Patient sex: F
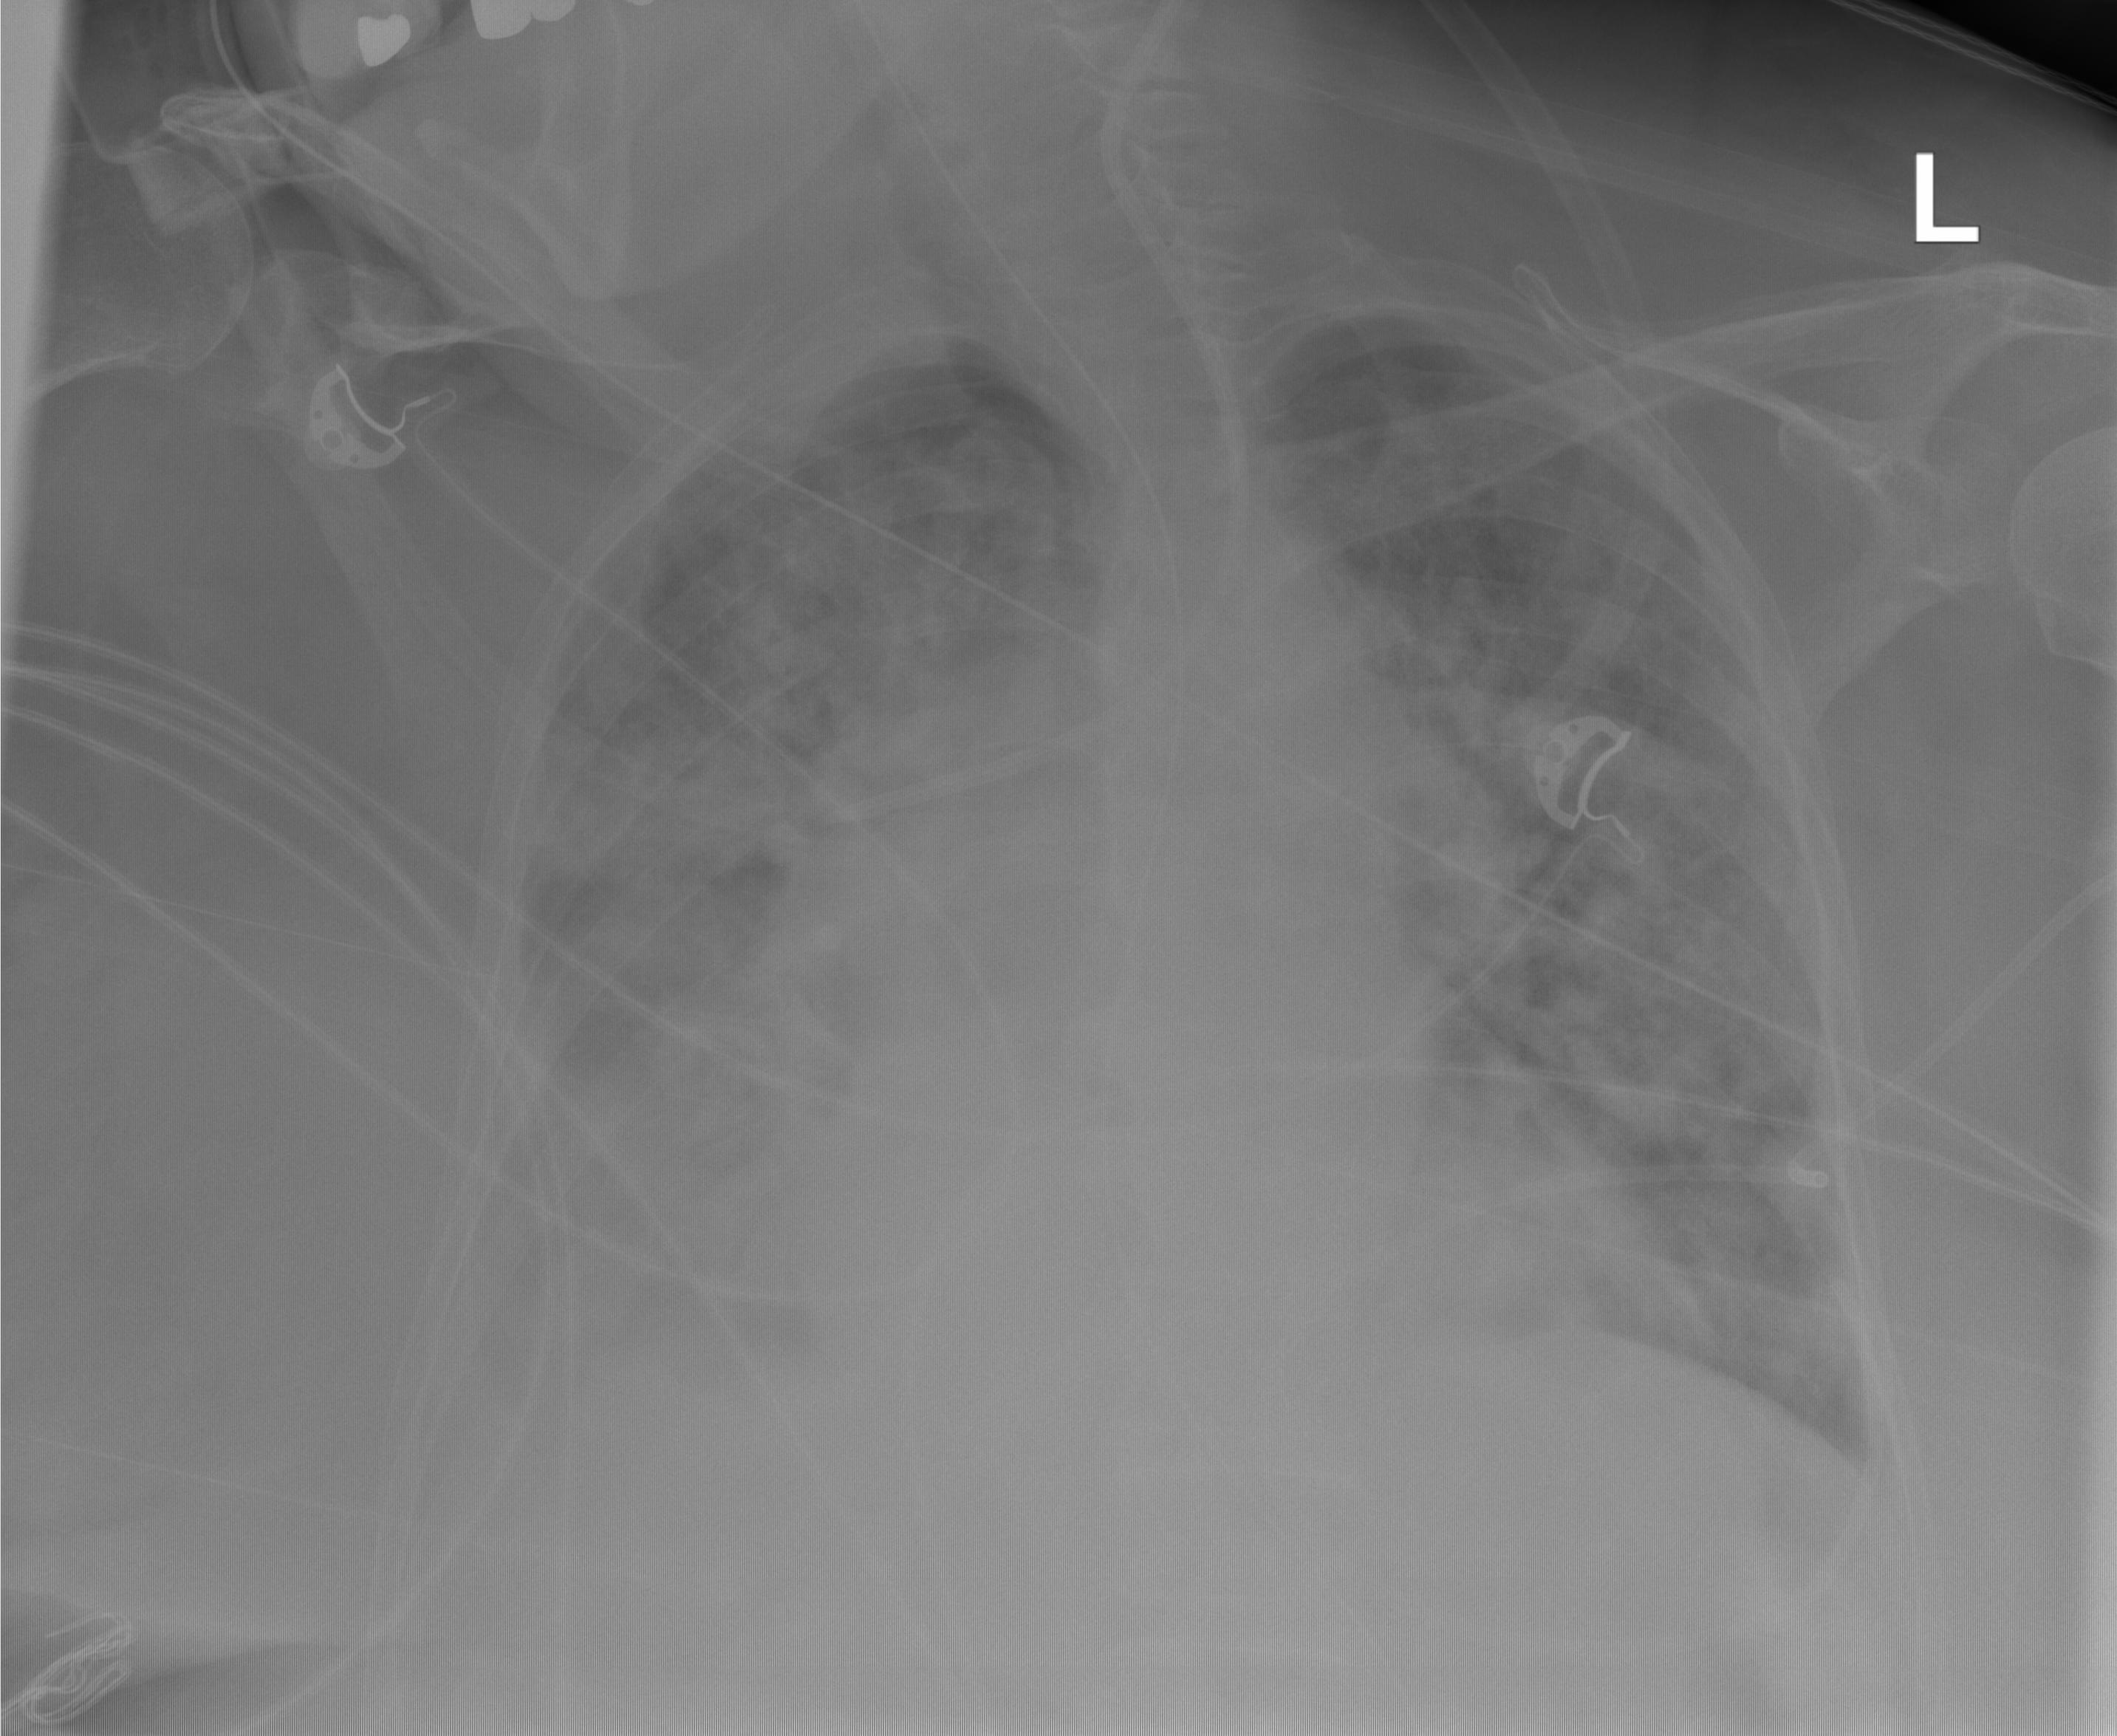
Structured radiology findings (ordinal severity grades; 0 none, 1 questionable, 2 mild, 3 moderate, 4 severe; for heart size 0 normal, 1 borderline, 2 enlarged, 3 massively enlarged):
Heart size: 2
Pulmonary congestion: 2
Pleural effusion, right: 3
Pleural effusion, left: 2
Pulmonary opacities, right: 4
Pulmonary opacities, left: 3
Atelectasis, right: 2
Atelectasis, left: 2